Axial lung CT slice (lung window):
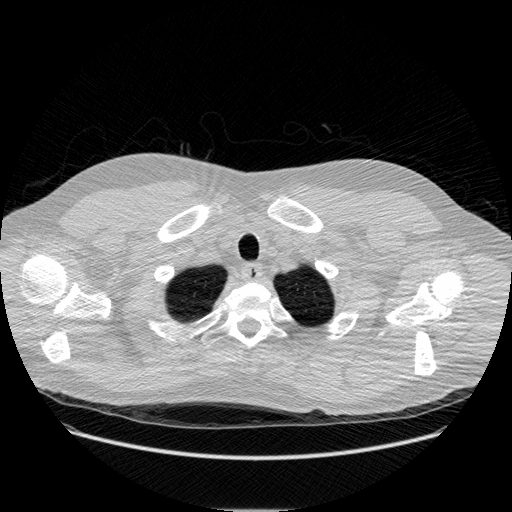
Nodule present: no